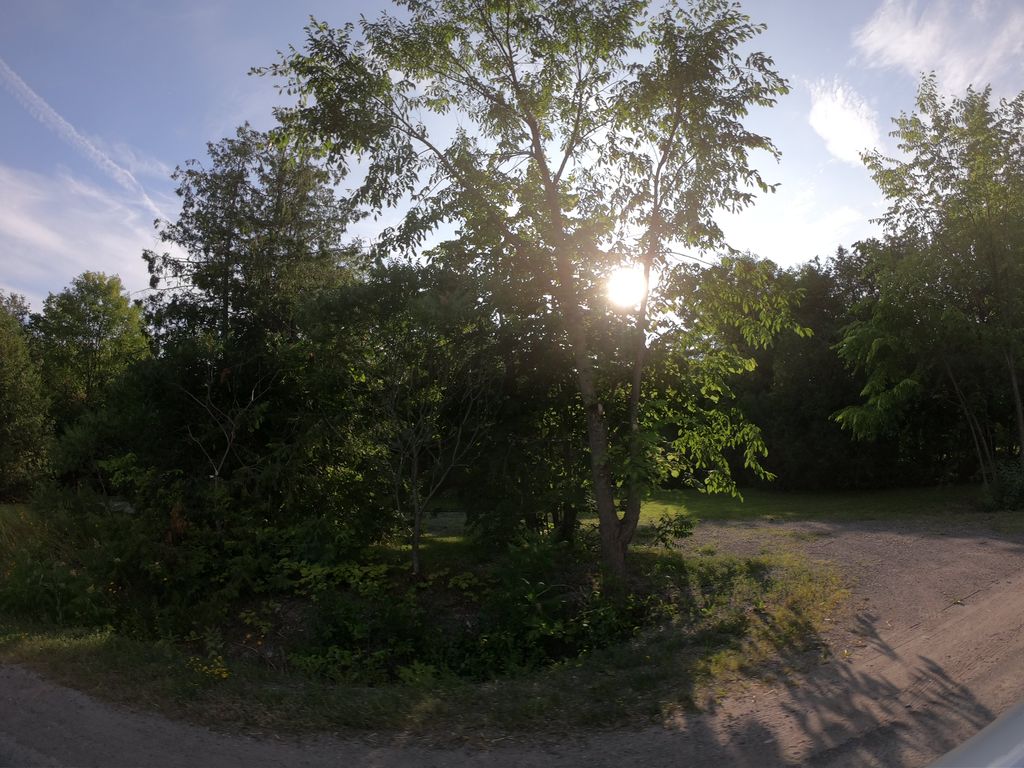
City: ottawa-gatineau